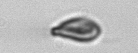
Label: Cryptophyta